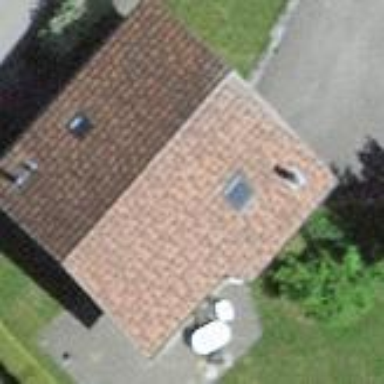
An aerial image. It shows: Simple and straightforward house.